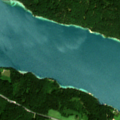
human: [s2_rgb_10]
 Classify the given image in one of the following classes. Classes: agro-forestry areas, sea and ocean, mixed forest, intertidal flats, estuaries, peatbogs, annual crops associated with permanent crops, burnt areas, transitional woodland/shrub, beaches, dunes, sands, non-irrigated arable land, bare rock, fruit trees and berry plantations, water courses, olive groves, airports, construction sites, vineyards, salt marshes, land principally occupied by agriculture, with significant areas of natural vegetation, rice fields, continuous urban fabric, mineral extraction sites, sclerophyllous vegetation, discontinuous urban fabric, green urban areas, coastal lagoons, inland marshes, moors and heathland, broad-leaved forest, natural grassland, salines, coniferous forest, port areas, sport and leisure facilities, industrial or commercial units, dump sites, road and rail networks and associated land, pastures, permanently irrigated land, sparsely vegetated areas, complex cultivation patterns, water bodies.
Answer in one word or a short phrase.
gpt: pastures, complex cultivation patterns, mixed forest, water bodies